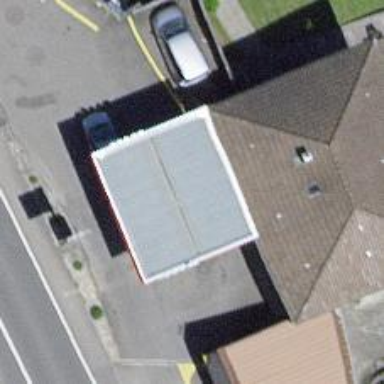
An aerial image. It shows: Fuel station.